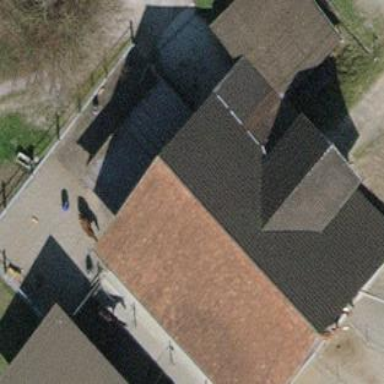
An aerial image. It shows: View of roof of building.